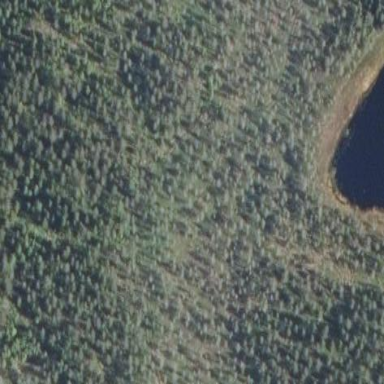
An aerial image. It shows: Woodland consisting mainly of needle-leaved trees.